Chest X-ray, PA view. Patient: 35 years old, sex M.
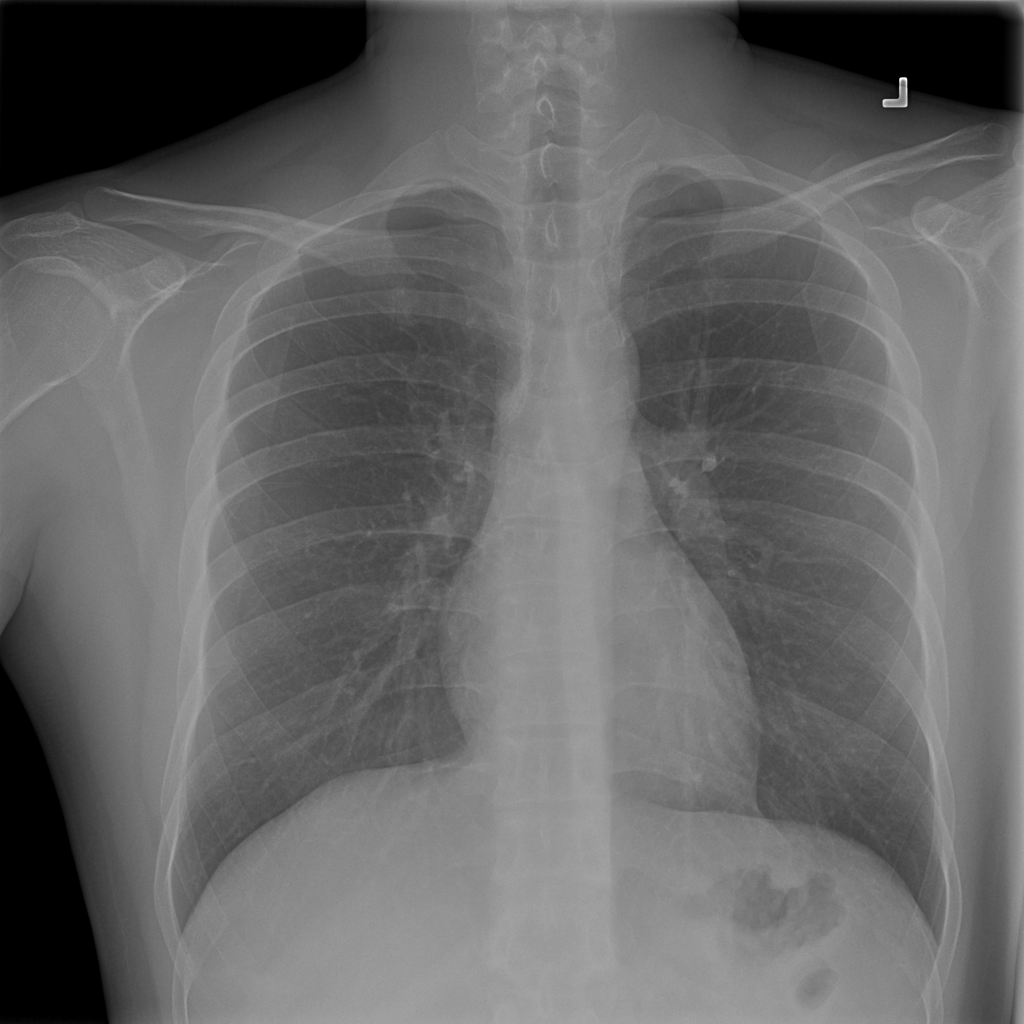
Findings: Infiltration